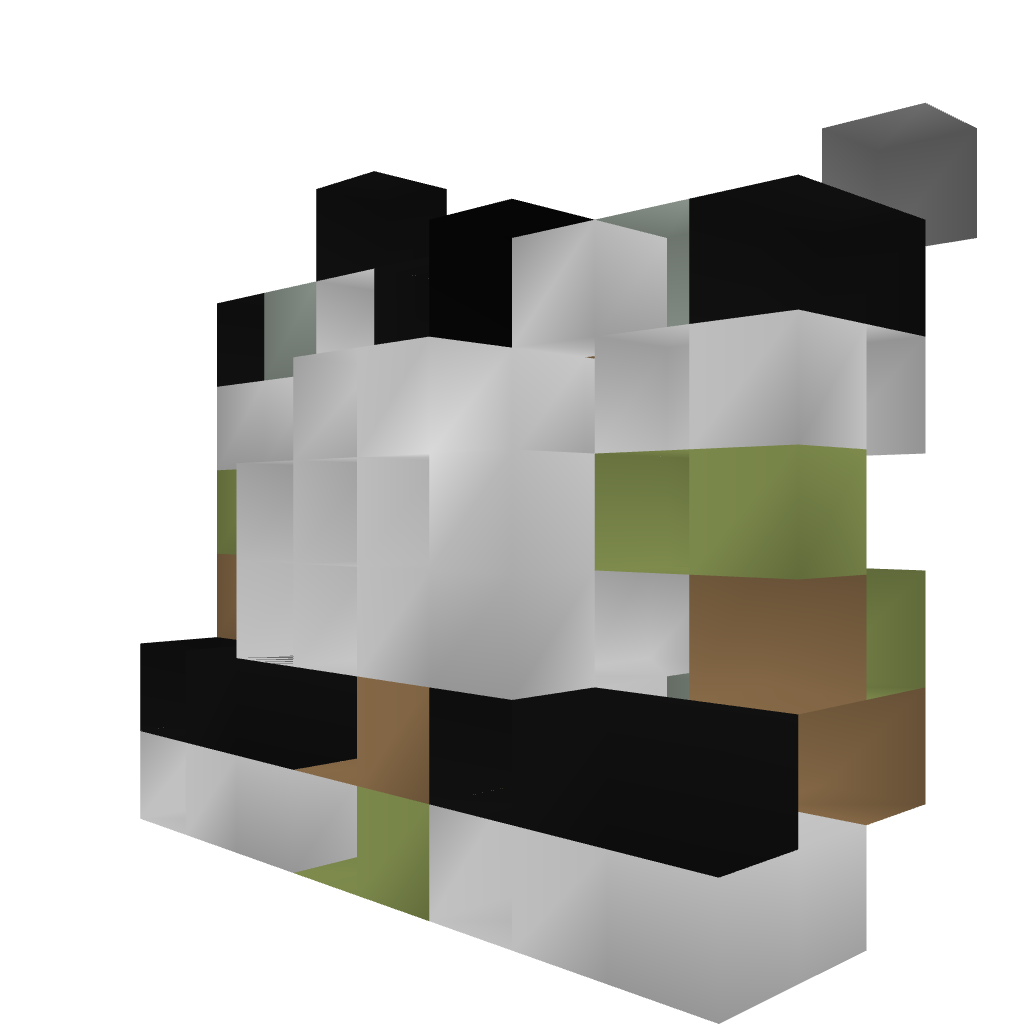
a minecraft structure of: Door 2X2 futurist